Field crop: tomato
Growth stage: 1
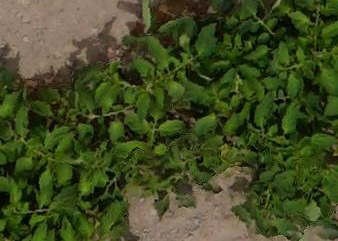
Species: tomato